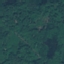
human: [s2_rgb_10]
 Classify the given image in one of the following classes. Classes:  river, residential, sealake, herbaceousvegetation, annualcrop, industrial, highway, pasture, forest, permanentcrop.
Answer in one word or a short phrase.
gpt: Forest